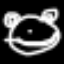
Label: frog